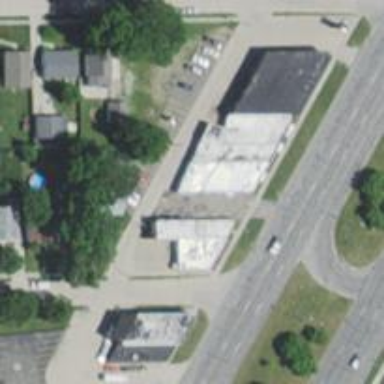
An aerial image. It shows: Healthcare clinic.